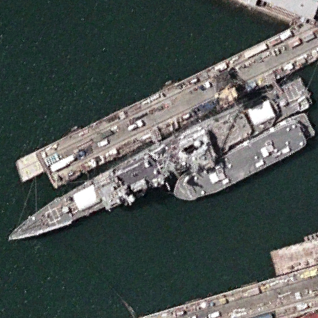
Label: cruiser